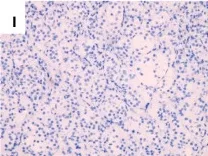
Enhanced computerized tomography (CT), pathological and immunohistochemical findings. Immunostaining (x200). Left adrenocortical adenoma (left ACA, predominately secreted aldosterone) consisting primarily of clear cells, CYP11B1 (-) and CYP11B2 (+). Right adrenocortical adenoma (right ACA, predominately secreting cortisol) was composed of both eosinophilic compact cells and clear cells, with the former accounting for 60%, CYP11B1 (+) and CYP11B2.
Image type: pathology (immunostaining)